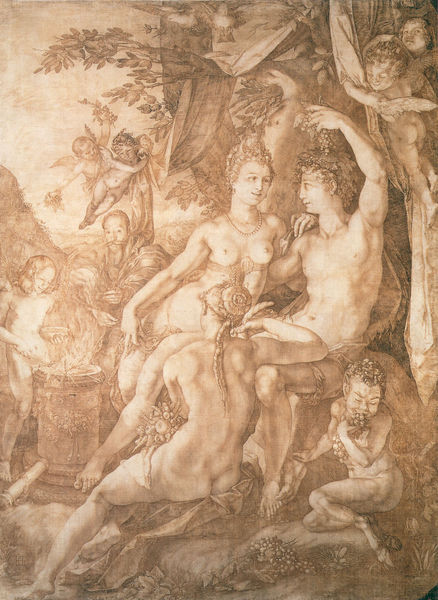
Titel: Venus friert ohne Ceres und Bacchus
Künstler: Hendrik Goltzius
Institution: St. Petersburg, Eremitage
Schlagwörter: akt, baum, berg, blätter, feuer, flügel, gemälde, gruppe, himmel, mann, nackt, bäume, frauen, landschaft, menschen, braun, brust, busen, frau, hell, männer, rücken, zeichnung, tuch, beige, fest, leute, alt, bart, barock, vorhang, büsche, rauch, haare, drei, paar, engel, früchte, putto, trauben, hufe, brüste, hintern, rückenansicht, liebe, kette, graphik, monochrom, sepia, wein, zopf, erotisch, adam, eva, tauben, druck, allegorie, mythologie, altar, rückansicht, weintrauben, götter, bacchus, satyr, faun, eros, griechenland, vorderansicht, venus, amor, putten, kupferstich, putti, rötel, diana, amoretten, dionysos, römisch, armor, paradis, sonnenschutz, vernus, bachus, sinne, silen, frühte, hinterrund, neige, goltzius, chloe, fraunymphe, daphnis, enmann